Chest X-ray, PA view. Patient: 40 years old, sex F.
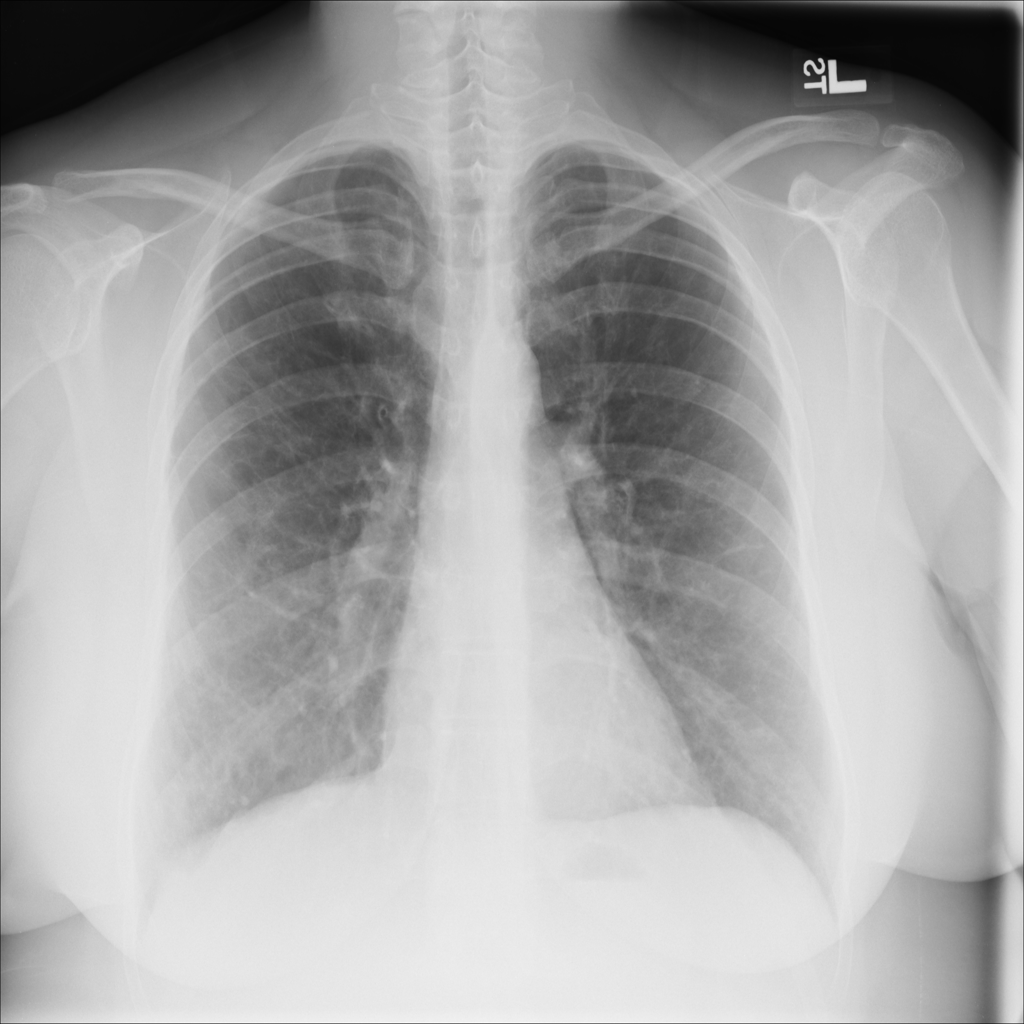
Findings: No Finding